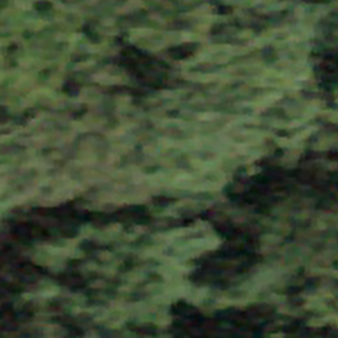
Label: other